Question: I'm preparing some plots for a scientific paper, which need to be wide and short in order to fit into the page limit. However, when I save them as pdf, the x axis labels are missing, because (I think) they're outside the bounding box.
Putting the following into an iPython notebook reproduces the problem.
'''
%pylab inline
pylab.rcParams['figure.figsize'] = (8.0, 2.0)
plot([1,5,2,4,6,2,1])
xlabel("$x$")
ylabel("$y$")
savefig("test.pdf")
'''
The resulting pdf file looks like this:

How can I change the bounding box of the pdf file? Ideally I'd like a solution that "does it properly", i.e. automatically adjusts the size so that everything fits neatly, including getting rid of that unnecessary space to the left and right - but I'm in a hurry, so I'll settle for any way to change the bounding box, and I'll guess numbers until it looks right if I have to.
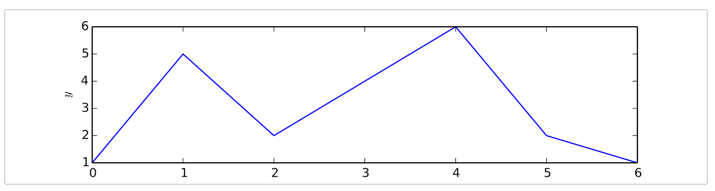
Answer: You can use <URL> overlapping labels/ticks/etc.
'''
%pylab inline
pylab.rcParams['figure.figsize'] = (8.0, 2.0)
plot([1,5,2,4,6,2,1])
xlabel("$x$")
ylabel("$y$")
tight_layout()
savefig("test.pdf")
'''
Here is a .png of the output (can't upload pdfs to SO but I've checked it and it works the same way for a pdf).